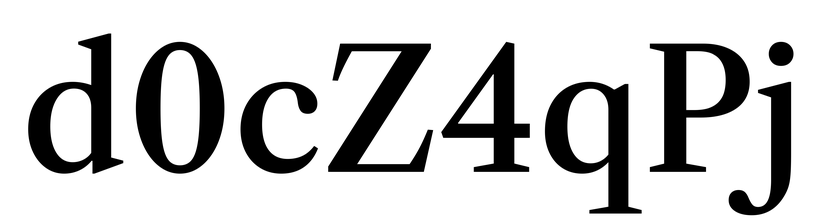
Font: LibreCaslonText_Medium